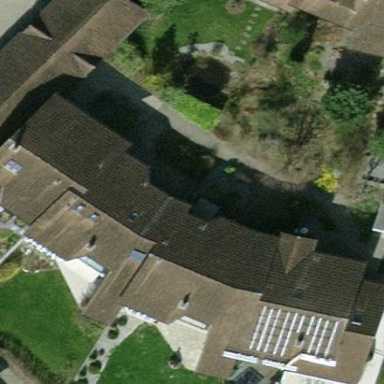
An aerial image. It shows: Terrace building.